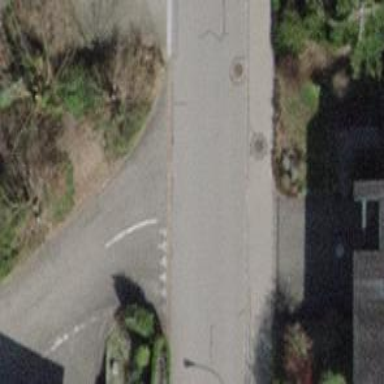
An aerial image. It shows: Kerb serving as barrier.